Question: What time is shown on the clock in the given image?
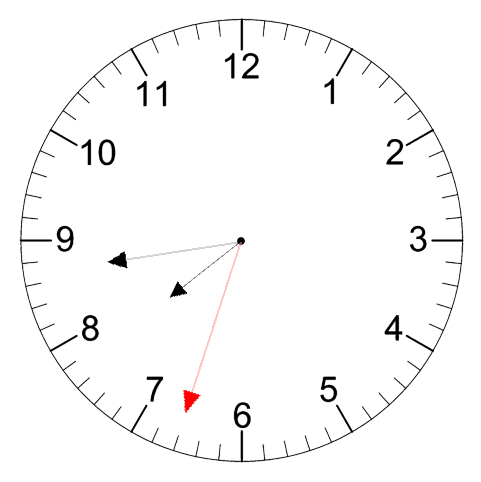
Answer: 07:43:33